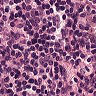
Metastatic tissue present: no